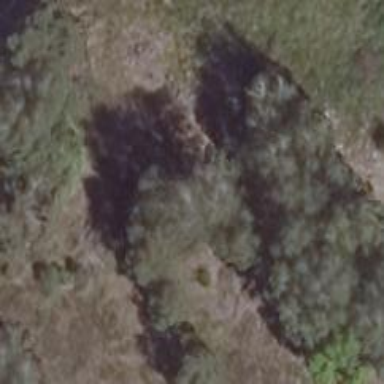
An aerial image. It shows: Forest area.